Question: I'm using a transmorgrifier recipe to import some data from drupal into a Plone 4.1 based buildout. The buildout is based on <URL>. The import works, I successfully imported data from a drupal site into my plone site. The only issue is that the html tags from the imported html show as the literal tags.
If, after the successful import, I manually go to each item and select 'edit' then click 'save' then the html is interpreted properly, but that would be a lot of editing and saving in order to fix my problem.
see screenshot of freshly imported content with html tags showing.

The blueprint doing the actual import of the field is (I believe) the one shown below:
'''
[text_mimetype]
blueprint = collective.transmogrifier.sections.inserter
key = string:_text_mimetype
value = string:text/html
'''
I experimented with using text/structured instead of text/html in the blueprint but that gave the same result:
What I need is either an additional blueprint that causes the html to be interpreted or a hints on how to ensure that my html gets interpreted at import.
The full list of blueprints used in my pipeline are shown here:
<URL>
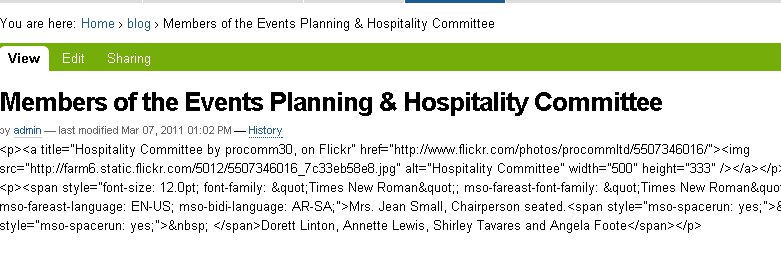
Answer: If it works under Plone 4.0 but not under Plone 4.1, then I'm guessing it has to do with the <URL> PLIP that was merged as a part of the Plone 4.1. I would look into the changes from that PLIP and see how the pipeline needs to be adjusted.